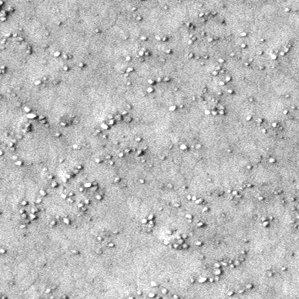
Label: frost